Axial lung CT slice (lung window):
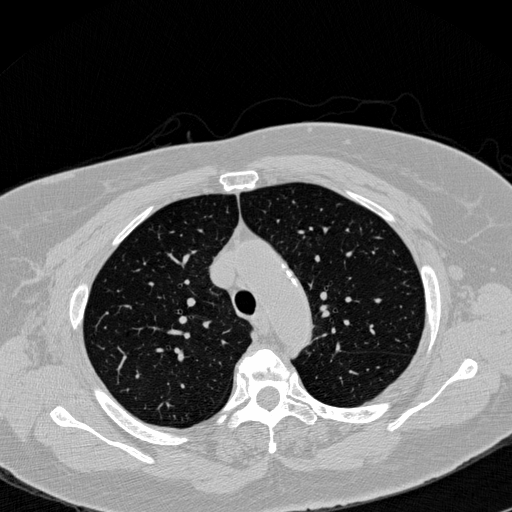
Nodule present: no